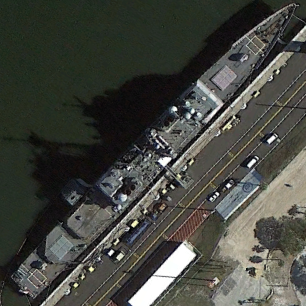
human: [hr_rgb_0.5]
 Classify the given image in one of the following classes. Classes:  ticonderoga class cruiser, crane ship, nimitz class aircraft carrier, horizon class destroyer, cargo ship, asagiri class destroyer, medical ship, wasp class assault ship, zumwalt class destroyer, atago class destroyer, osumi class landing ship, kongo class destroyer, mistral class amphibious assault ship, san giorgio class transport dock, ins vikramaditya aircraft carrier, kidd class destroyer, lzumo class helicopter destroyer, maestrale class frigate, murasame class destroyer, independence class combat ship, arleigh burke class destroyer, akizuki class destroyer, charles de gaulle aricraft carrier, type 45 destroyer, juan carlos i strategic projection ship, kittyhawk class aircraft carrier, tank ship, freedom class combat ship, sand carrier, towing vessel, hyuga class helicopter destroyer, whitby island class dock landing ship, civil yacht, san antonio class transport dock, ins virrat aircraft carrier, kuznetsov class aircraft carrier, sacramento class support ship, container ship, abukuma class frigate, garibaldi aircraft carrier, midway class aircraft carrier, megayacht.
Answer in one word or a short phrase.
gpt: Ticonderoga class cruiser